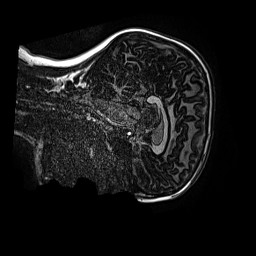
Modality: MP2RAGE
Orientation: sagittal
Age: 11
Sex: female
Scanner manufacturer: siemens
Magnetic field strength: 3 T
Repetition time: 4 s
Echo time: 0.00299 s